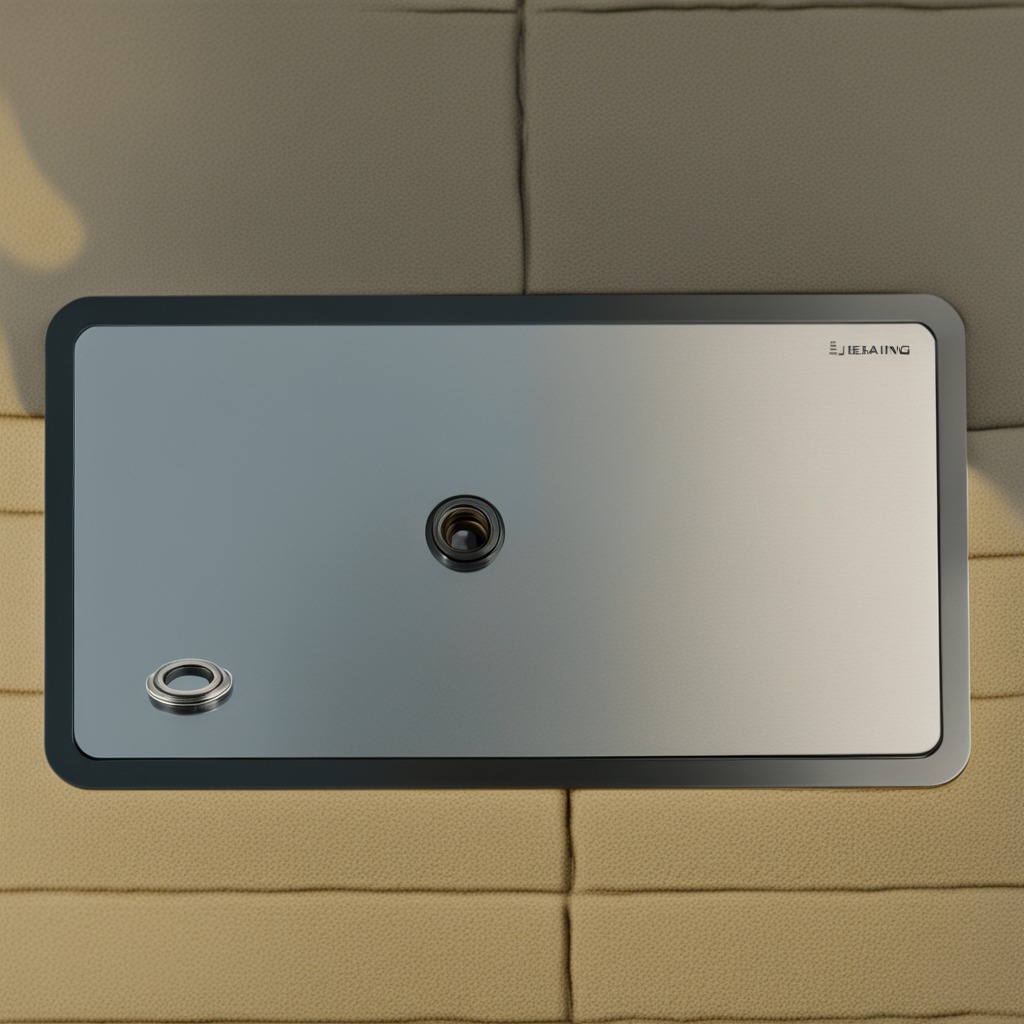
A metal ball bearing is lying on the textured surface of a clean utility table in a temporary outdoor tool station.